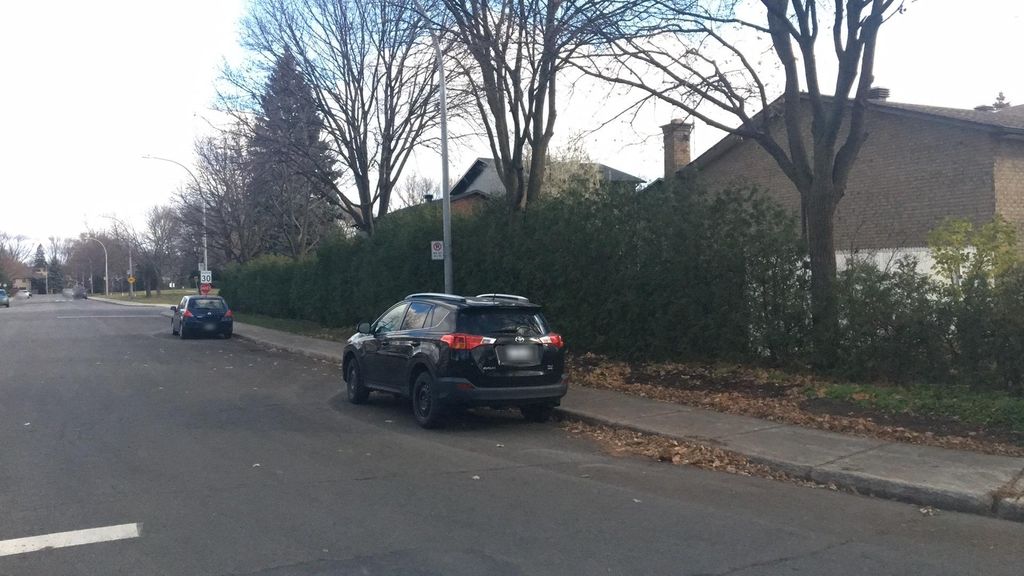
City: montreal